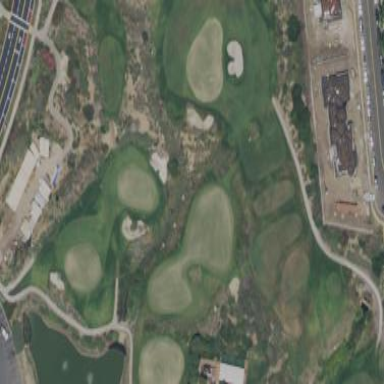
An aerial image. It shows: Rough grassy area used for golf.